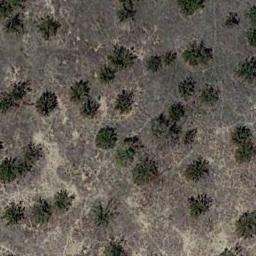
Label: chaparral